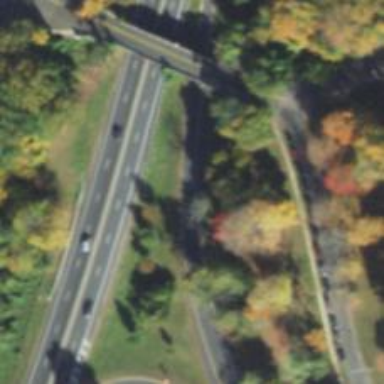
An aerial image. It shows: Trunk link road with asphalt surface.